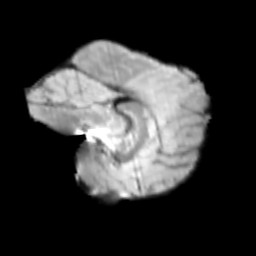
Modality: T2w
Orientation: sagittal
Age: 12
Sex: male
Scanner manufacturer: siemens
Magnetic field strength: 3 T
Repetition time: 3.8 s
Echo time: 0.07 s